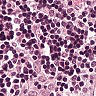
Metastatic tissue present: no